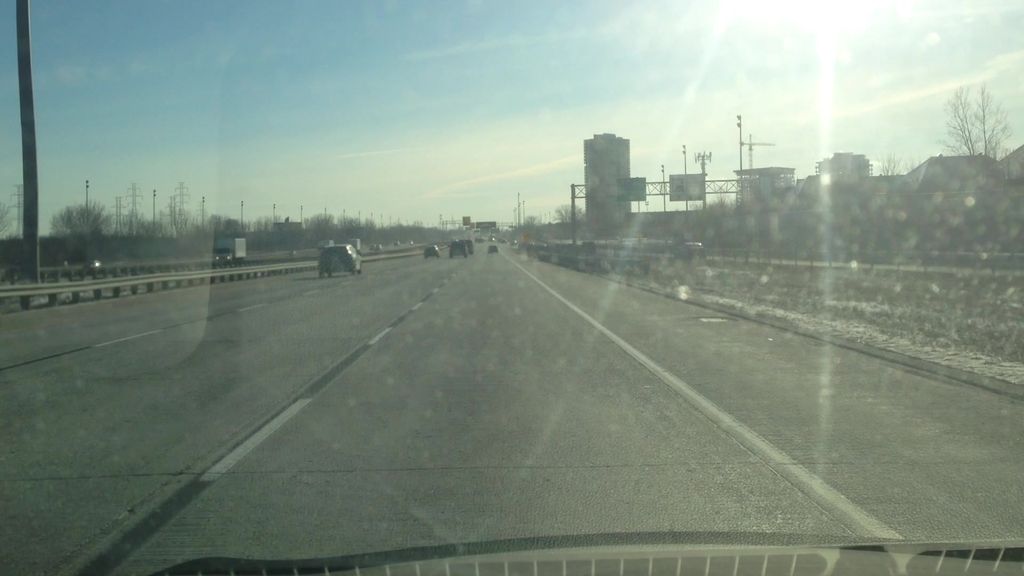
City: montreal